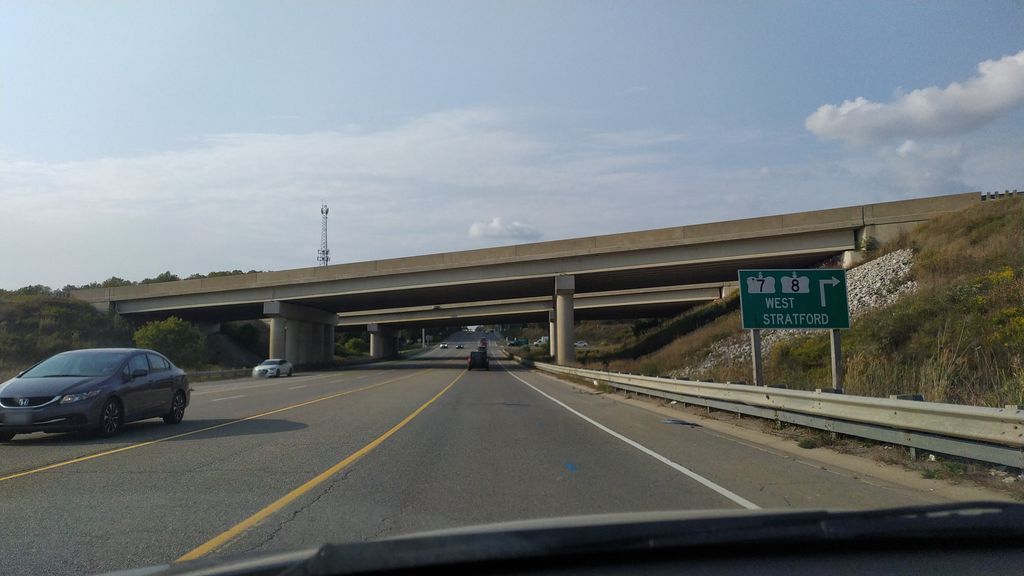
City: kitchener-waterloo